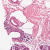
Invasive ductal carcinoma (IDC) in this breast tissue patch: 0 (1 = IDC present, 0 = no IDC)